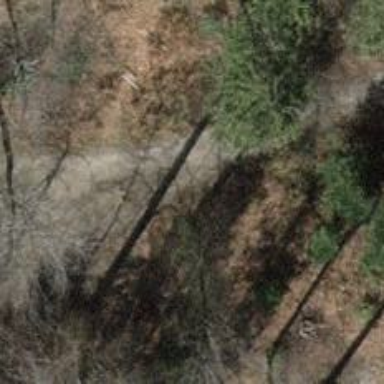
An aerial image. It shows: Unpaved path.